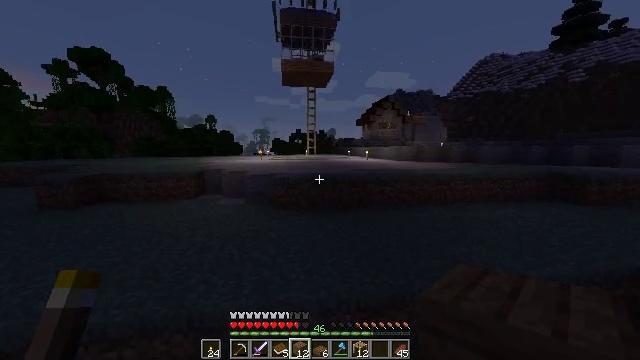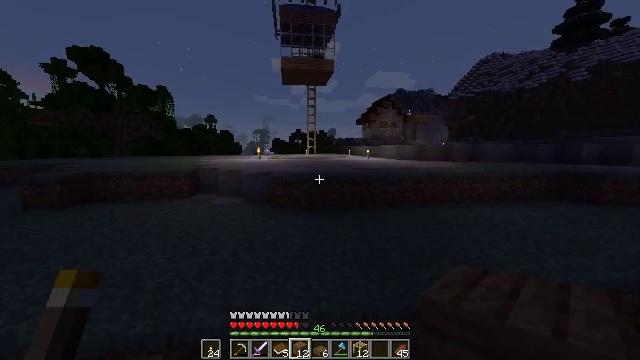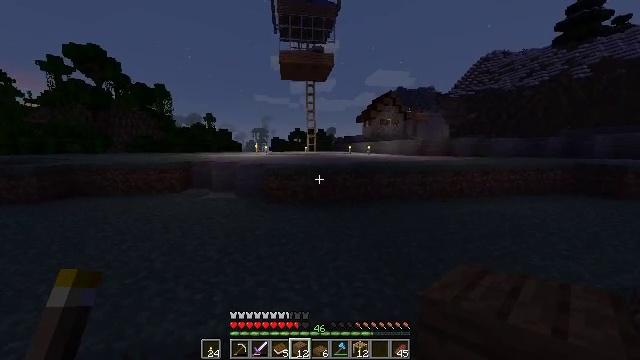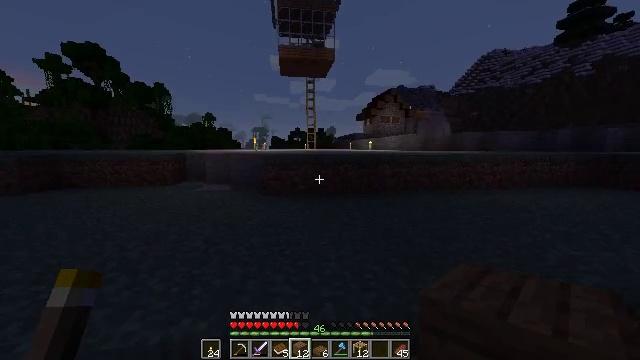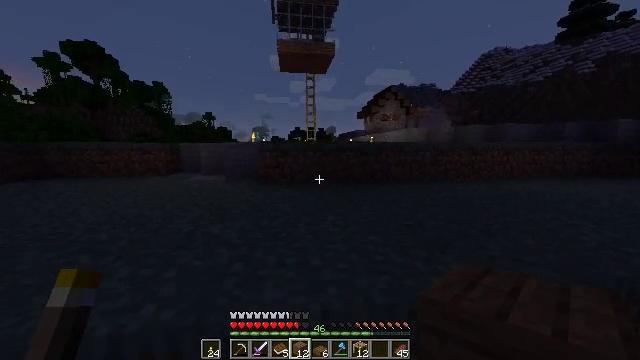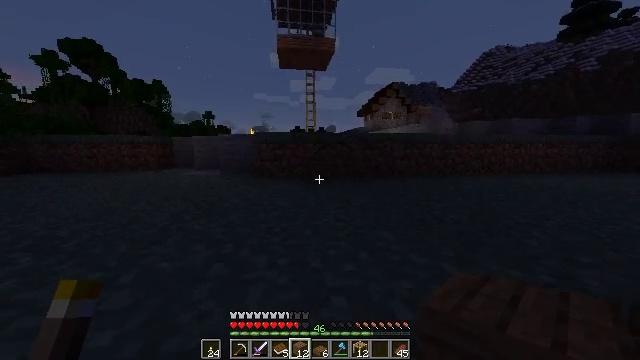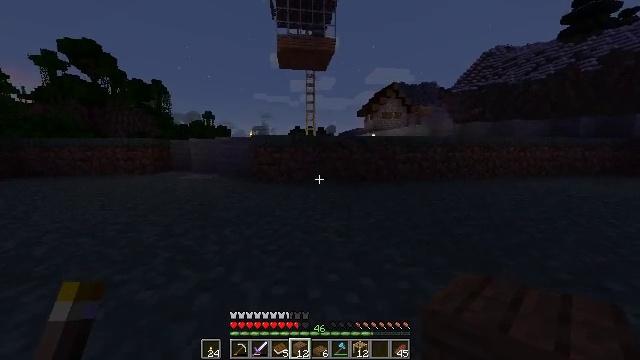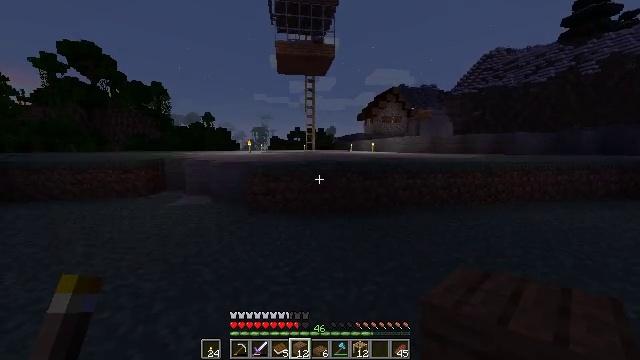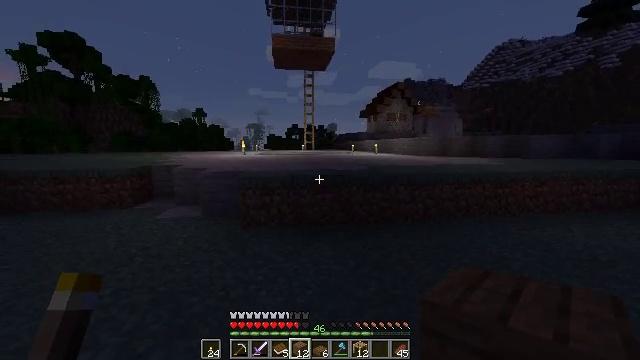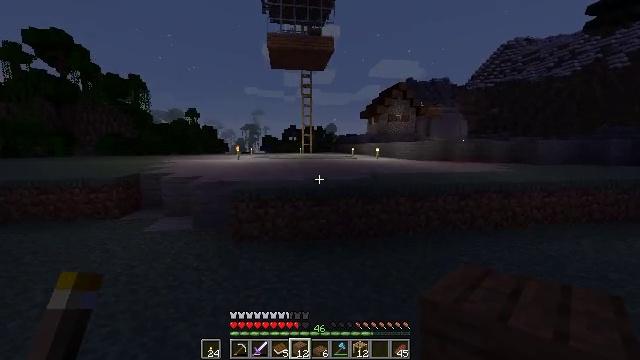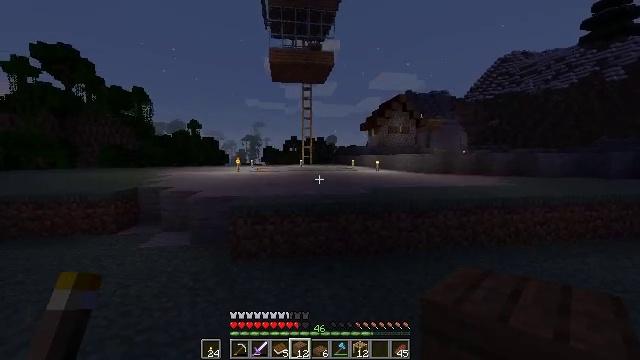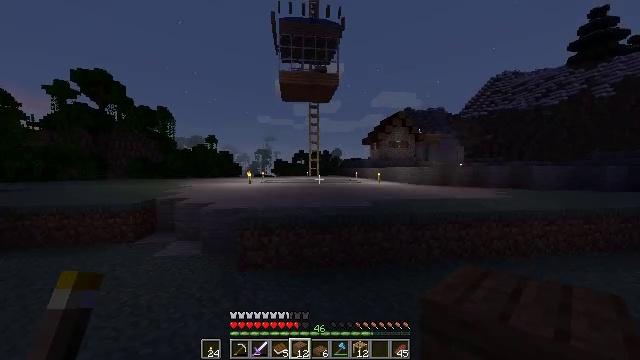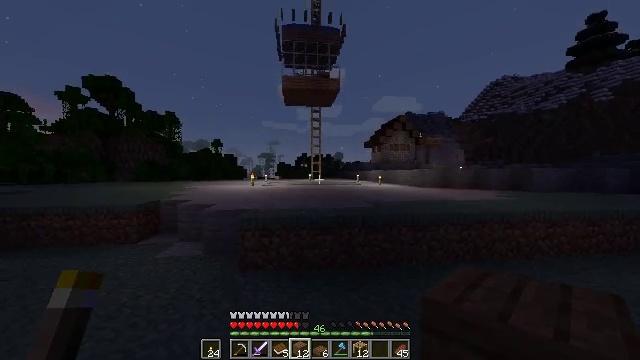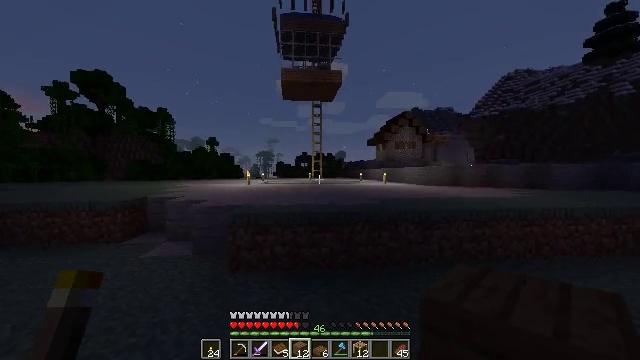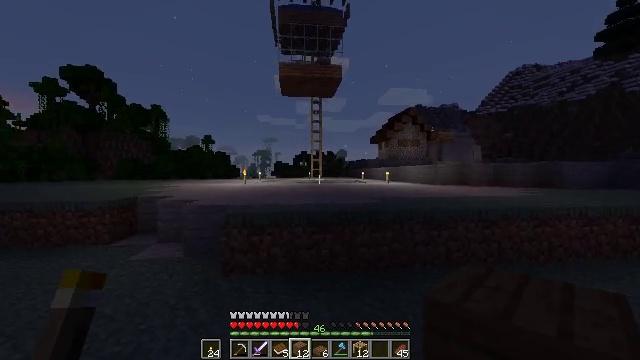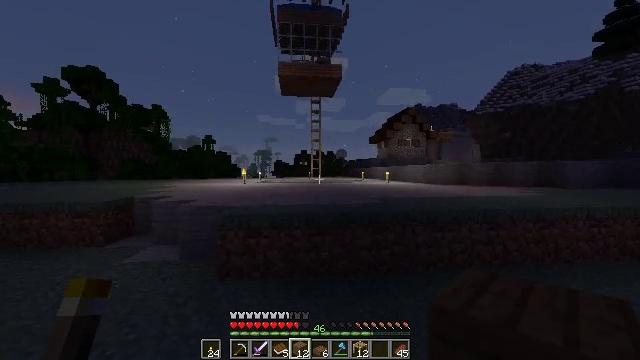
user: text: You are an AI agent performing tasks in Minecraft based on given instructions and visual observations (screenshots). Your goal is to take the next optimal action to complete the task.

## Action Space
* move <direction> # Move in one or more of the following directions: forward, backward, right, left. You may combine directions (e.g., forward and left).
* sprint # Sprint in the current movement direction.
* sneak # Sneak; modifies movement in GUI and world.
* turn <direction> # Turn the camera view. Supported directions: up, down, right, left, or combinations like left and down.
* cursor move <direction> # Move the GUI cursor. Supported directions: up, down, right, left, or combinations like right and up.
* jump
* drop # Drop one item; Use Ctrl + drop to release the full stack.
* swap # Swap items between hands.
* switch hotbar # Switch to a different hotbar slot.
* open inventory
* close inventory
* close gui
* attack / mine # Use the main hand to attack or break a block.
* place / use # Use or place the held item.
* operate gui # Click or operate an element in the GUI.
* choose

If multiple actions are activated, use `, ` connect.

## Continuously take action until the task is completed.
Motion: motion action
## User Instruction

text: Assemble sticks and spruce planks to get a spruce fence gate.
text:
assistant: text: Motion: move forward, sprint, jump
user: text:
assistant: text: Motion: move forward, sprint, jump
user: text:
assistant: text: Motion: move forward, sprint, jump
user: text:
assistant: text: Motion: move forward, jump
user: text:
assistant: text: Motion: move forward, jump
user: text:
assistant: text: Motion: move forward, jump
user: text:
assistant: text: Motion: move forward, sprint, jump
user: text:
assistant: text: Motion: move forward, sprint, jump
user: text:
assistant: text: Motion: move forward, sprint, jump
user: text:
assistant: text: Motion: move forward, sprint, turn up, jump
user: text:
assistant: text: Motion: move forward, turn left and up, jump
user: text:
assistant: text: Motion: move forward, jump
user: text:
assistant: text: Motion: move forward, jump
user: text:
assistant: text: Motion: move forward, sprint, jump
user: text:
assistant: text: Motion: move forward, sprint, jump
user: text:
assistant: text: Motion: move forward, sprint, jump
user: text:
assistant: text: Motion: move forward, sprint, jump
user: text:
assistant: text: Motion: move forward, jump
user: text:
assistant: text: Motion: move forward, jump
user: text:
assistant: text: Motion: move forward, jump
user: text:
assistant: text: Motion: move forward, jump
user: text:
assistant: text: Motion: move forward, jump
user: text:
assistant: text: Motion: move forward, jump
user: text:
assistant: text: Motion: move forward, turn left and down, jump
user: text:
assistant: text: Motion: move forward, sprint, turn left and down, jump
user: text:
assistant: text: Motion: move forward, sprint, turn left and down, jump
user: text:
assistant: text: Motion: move forward, sprint, turn left, jump
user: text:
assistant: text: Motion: move forward, sprint, turn left, jump
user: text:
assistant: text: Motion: move forward, turn left, jump
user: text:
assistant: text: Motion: move forward, turn left, jump